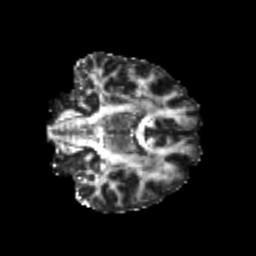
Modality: FA
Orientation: coronal
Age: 25
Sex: male
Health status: healthy
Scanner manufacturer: philips
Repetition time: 7.394 s
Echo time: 0.08599 s